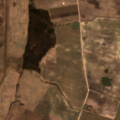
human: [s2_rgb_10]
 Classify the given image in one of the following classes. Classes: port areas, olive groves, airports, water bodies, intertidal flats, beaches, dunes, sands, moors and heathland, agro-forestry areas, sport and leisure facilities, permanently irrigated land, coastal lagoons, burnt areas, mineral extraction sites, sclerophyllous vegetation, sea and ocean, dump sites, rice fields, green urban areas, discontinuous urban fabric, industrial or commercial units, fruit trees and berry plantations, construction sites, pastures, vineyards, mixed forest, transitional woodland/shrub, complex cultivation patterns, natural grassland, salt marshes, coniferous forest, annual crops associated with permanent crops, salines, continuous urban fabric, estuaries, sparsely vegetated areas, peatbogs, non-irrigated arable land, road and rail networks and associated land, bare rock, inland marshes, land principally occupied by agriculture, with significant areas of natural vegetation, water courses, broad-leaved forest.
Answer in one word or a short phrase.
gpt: non-irrigated arable land, pastures, land principally occupied by agriculture, with significant areas of natural vegetation